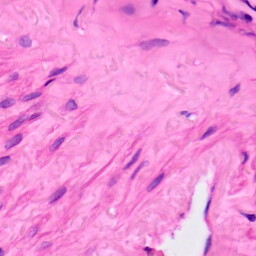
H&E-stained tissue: Lung